Question: I'm sure this is something easy but at the moment I can't tell what's wrong with one of my mailer tests.
I have this basic test that I am running.
'''
test "email should be sent when a post is created" do
email = PostNotifier.post_creation_notification(@post)
assert_equal [@user.email], email.to
assert_equal "ohlohadmins@blackducksoftware.com", email[:from].value
assert_equal "Post successfully created", email.subject
assert_match /Hello #{@user.name}, your post has been successfully created for #{@post.topic.title}/, email.body.encoded
end
'''
Here is my text.erb file:
'''
Hello <%= @user.name =>, your post has been successfully created for <%= @post.topic.title =>.
'''
This is the error I receive when I run my test:

As you can see my variables are not formatting. Why are they not formatting? I've been following Agile Web Development 4 as a reference and this setup I have is similar to what is in the book.
I've also tried to wrap the varaibles in the text.erb file in curly braces like so. '"#{@user.name}' etc. and it still doesn't work. This is annoying. Any ideas? Another set of eyes would be greatly appreciated. Thanks.
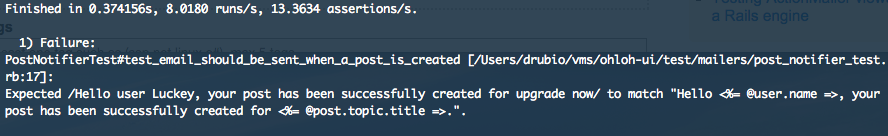
Answer: Please replace ur file with following.
'Hello <%= @user.name %>, your post has been successfully created for <%= @post.topic.title %>.'
i think this will help